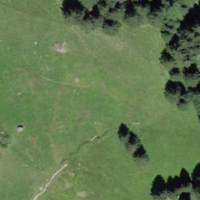
EUNIS habitat code: 26
Species observed at this site:
Rumex alpinus